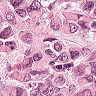
Metastatic tissue present: yes